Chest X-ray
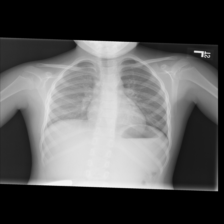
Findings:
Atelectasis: negative
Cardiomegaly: negative
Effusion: negative
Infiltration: negative
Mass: negative
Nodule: negative
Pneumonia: negative
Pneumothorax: negative
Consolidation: negative
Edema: negative
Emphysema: negative
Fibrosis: negative
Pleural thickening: negative
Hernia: negative